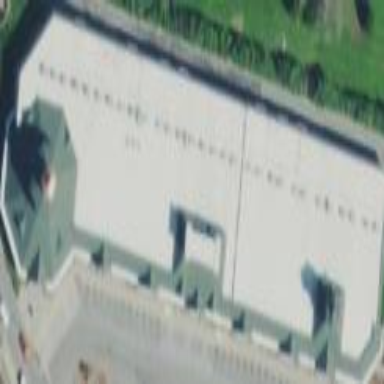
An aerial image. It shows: Commercial building.